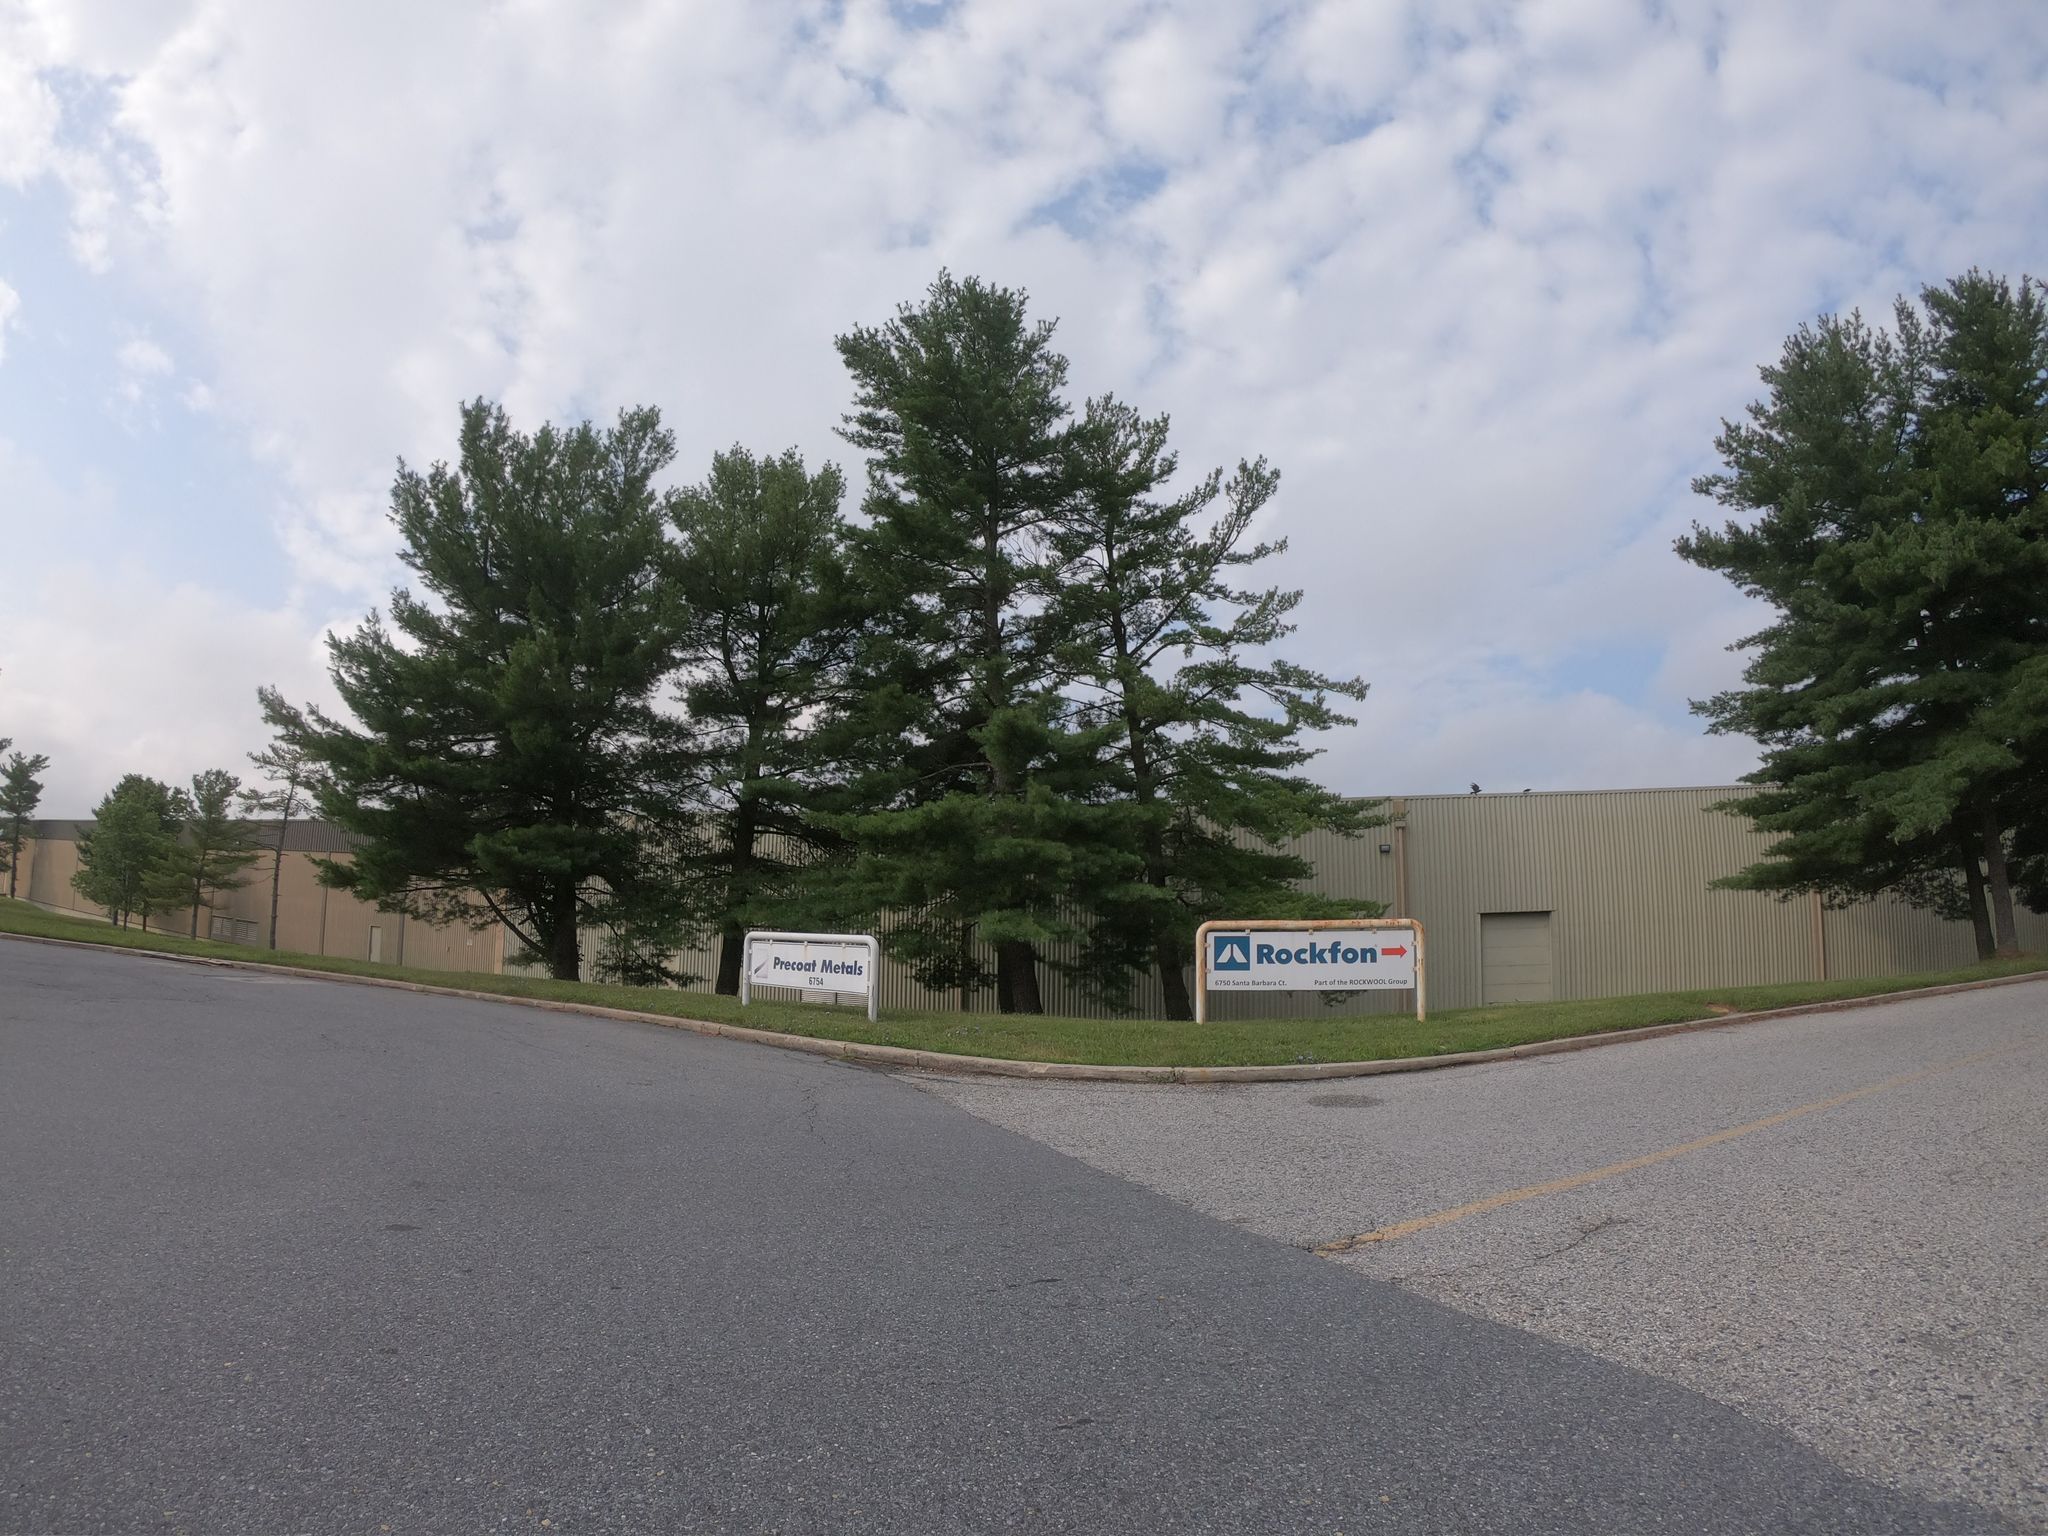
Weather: cloudy
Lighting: day
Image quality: good
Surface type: cycling surface
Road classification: service, unclassified
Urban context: suburban or peri-urban
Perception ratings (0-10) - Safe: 1.97, Lively: 2.98, Beautiful: 6.77, Boring: 5.43, Depressing: 5.63, Wealthy: 1.84